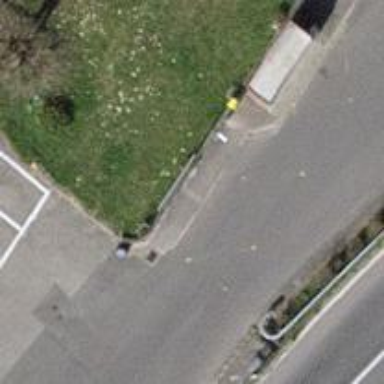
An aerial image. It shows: Asphalt sidewalk.